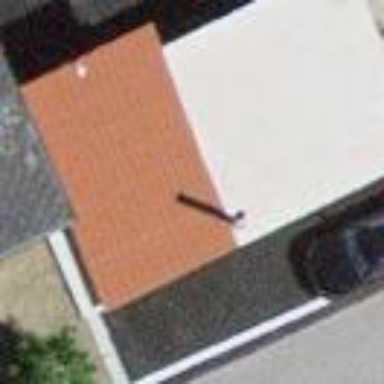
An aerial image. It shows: Group of garages.